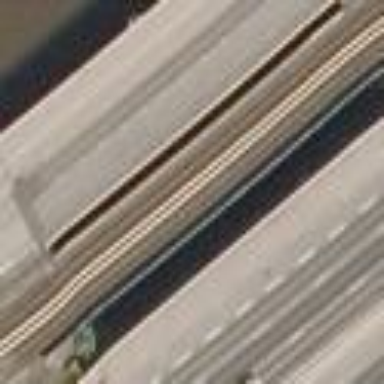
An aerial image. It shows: Railway bridge.